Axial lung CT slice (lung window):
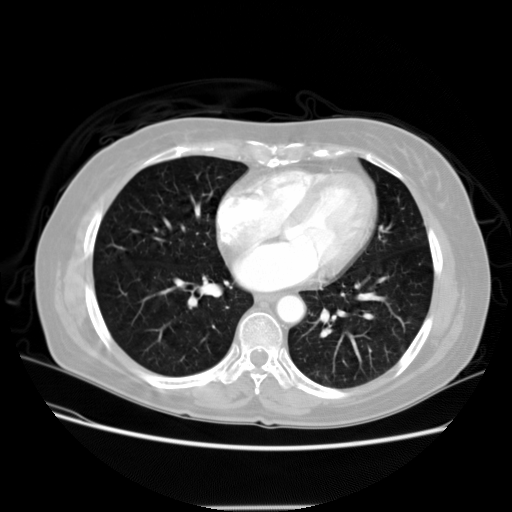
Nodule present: no